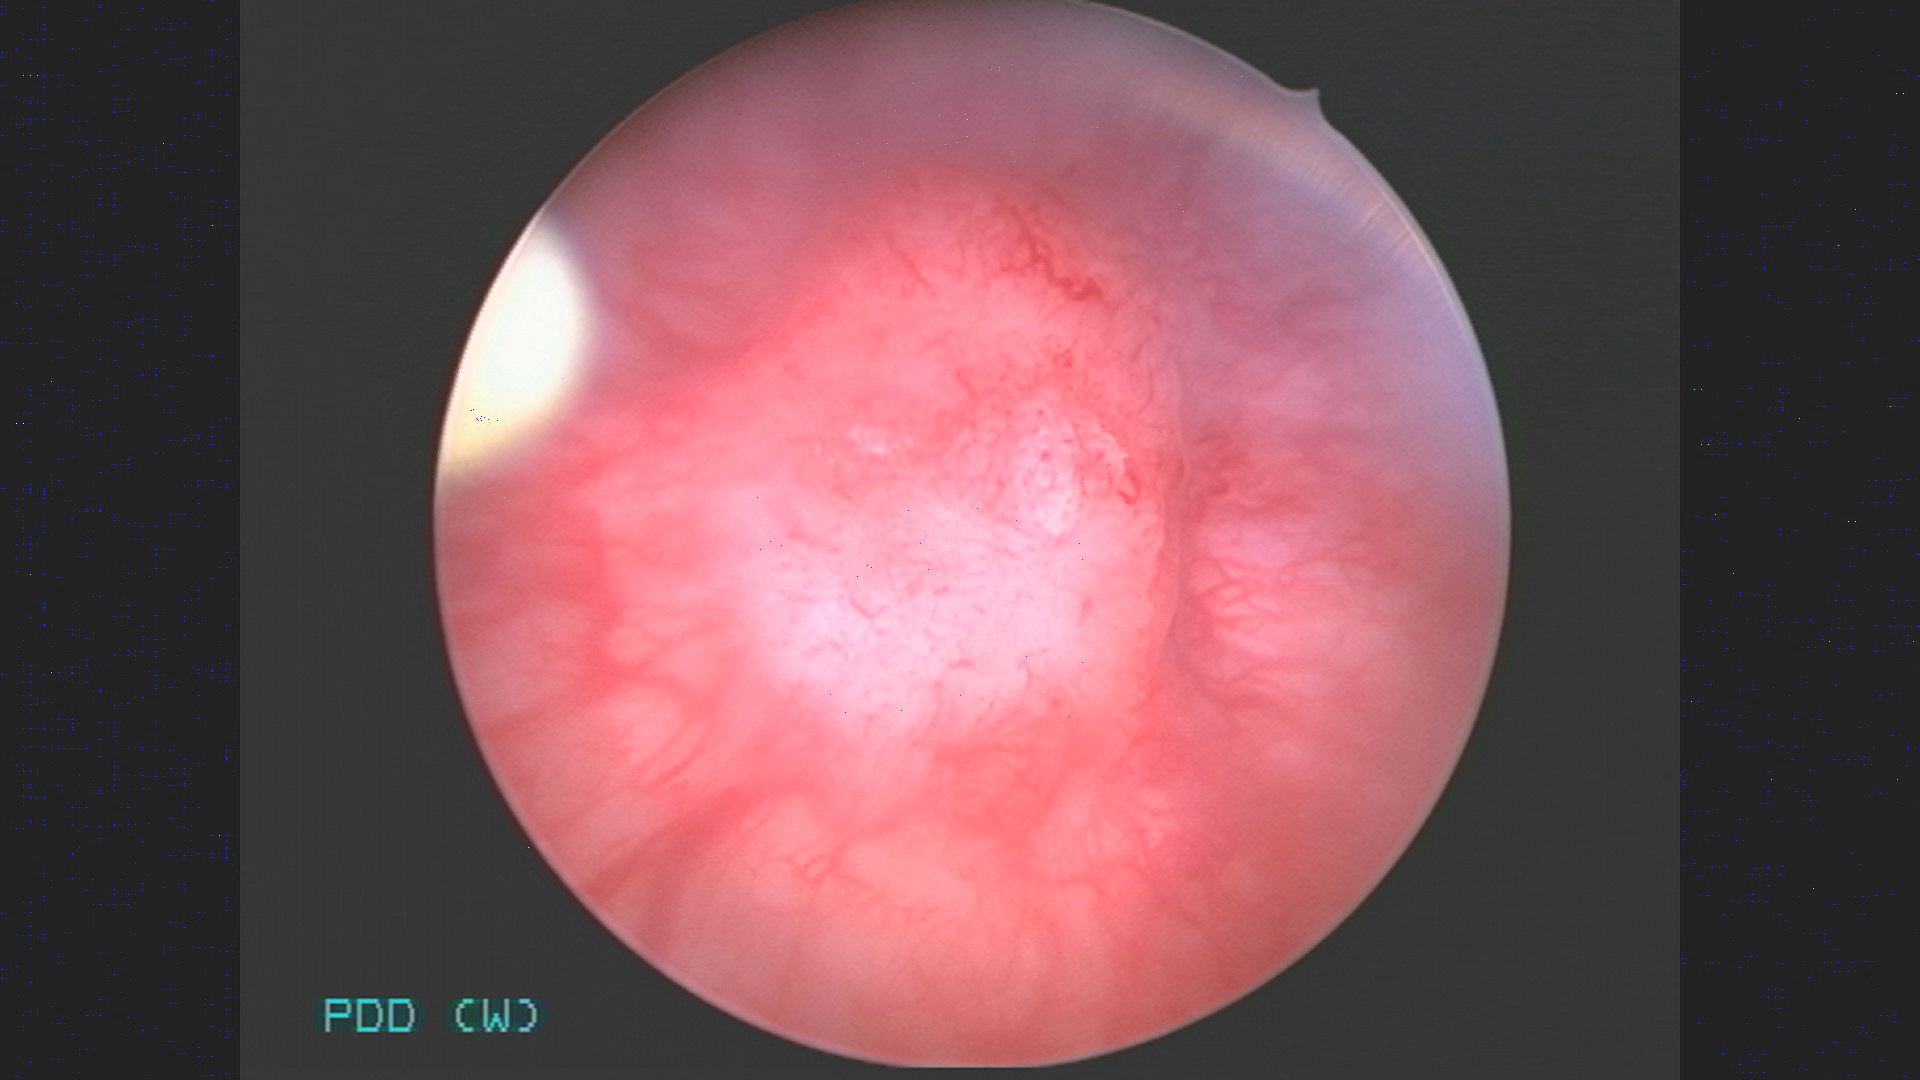
Modality: WLC
Class: Malignant
Subclass: HighGradePapillary
Lesion: L4
Stage: T2
Morphology: Non-papillary
Bladder cancer association: Yes